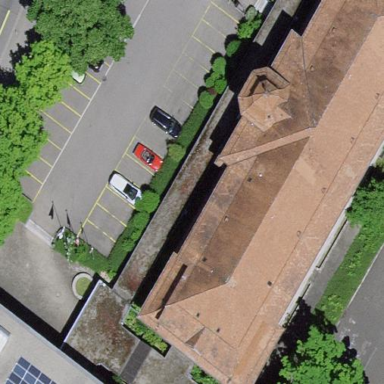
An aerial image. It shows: View of roof of building.